Question: I am working on an application about windows rdp. Now I get a problem when I try to use the sed command to replace the string of IP address directly in the rdp file. But after executing this command, the origin rdp file is garbled.
'''
sed -i "s/address:s:.*/address:s:$(cat check-free-ip.to.rdpzhitong.rdp)/" rdpzhitong.rdp
'''
I find that the file's format is Little-endian UTF-16 Unicode.

Can I still use the sed command to replace the text in the files correctly? Or other method to process this problem?
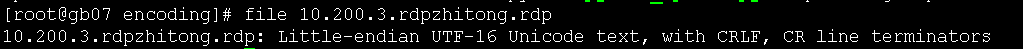
Answer: If the file is UTF-16 encoded text (as <URL> then you can pre- and post-process the file with 'iconv'. For example:
'''
iconv -f utf-16 -t us-ascii <rdpzhitong.rdp |
sed 's/original/modified/' |
iconv -f us-ascii -t utf-16 >rdpzhitong.rdp.modified
'''